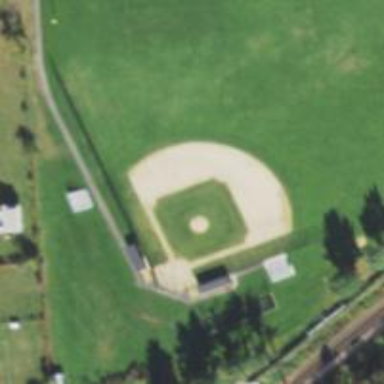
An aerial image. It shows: Baseball pitch for leisure land.